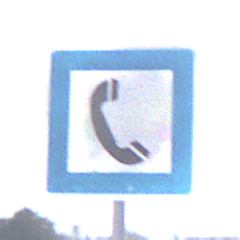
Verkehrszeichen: Fernsprecher
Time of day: MorningAfternoon
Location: Outdoor (Nature)
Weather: PartlyCloudy
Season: Winter
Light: Natural